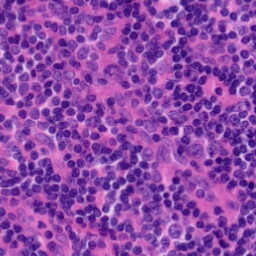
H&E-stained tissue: Tonsil